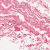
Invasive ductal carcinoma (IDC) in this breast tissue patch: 0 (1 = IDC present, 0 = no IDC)